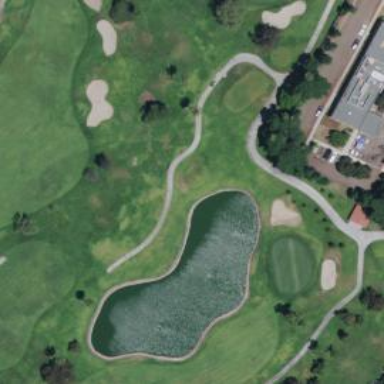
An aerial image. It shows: Path for golf carts.